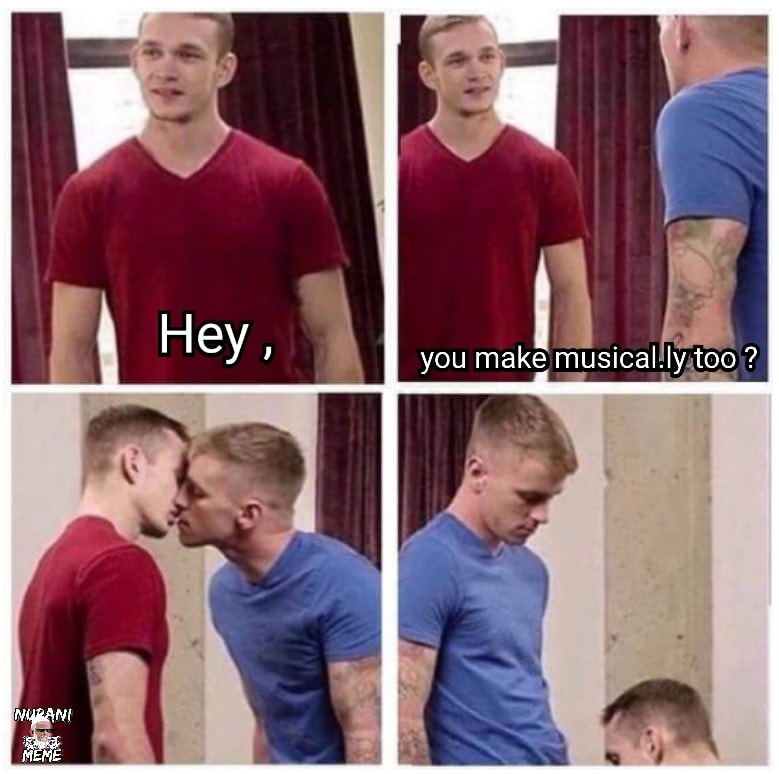
Caption: Hey ,    you make musically too ?
Label: hate